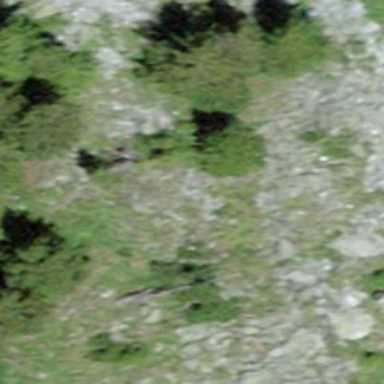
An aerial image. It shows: Forest with needle-leaved trees.